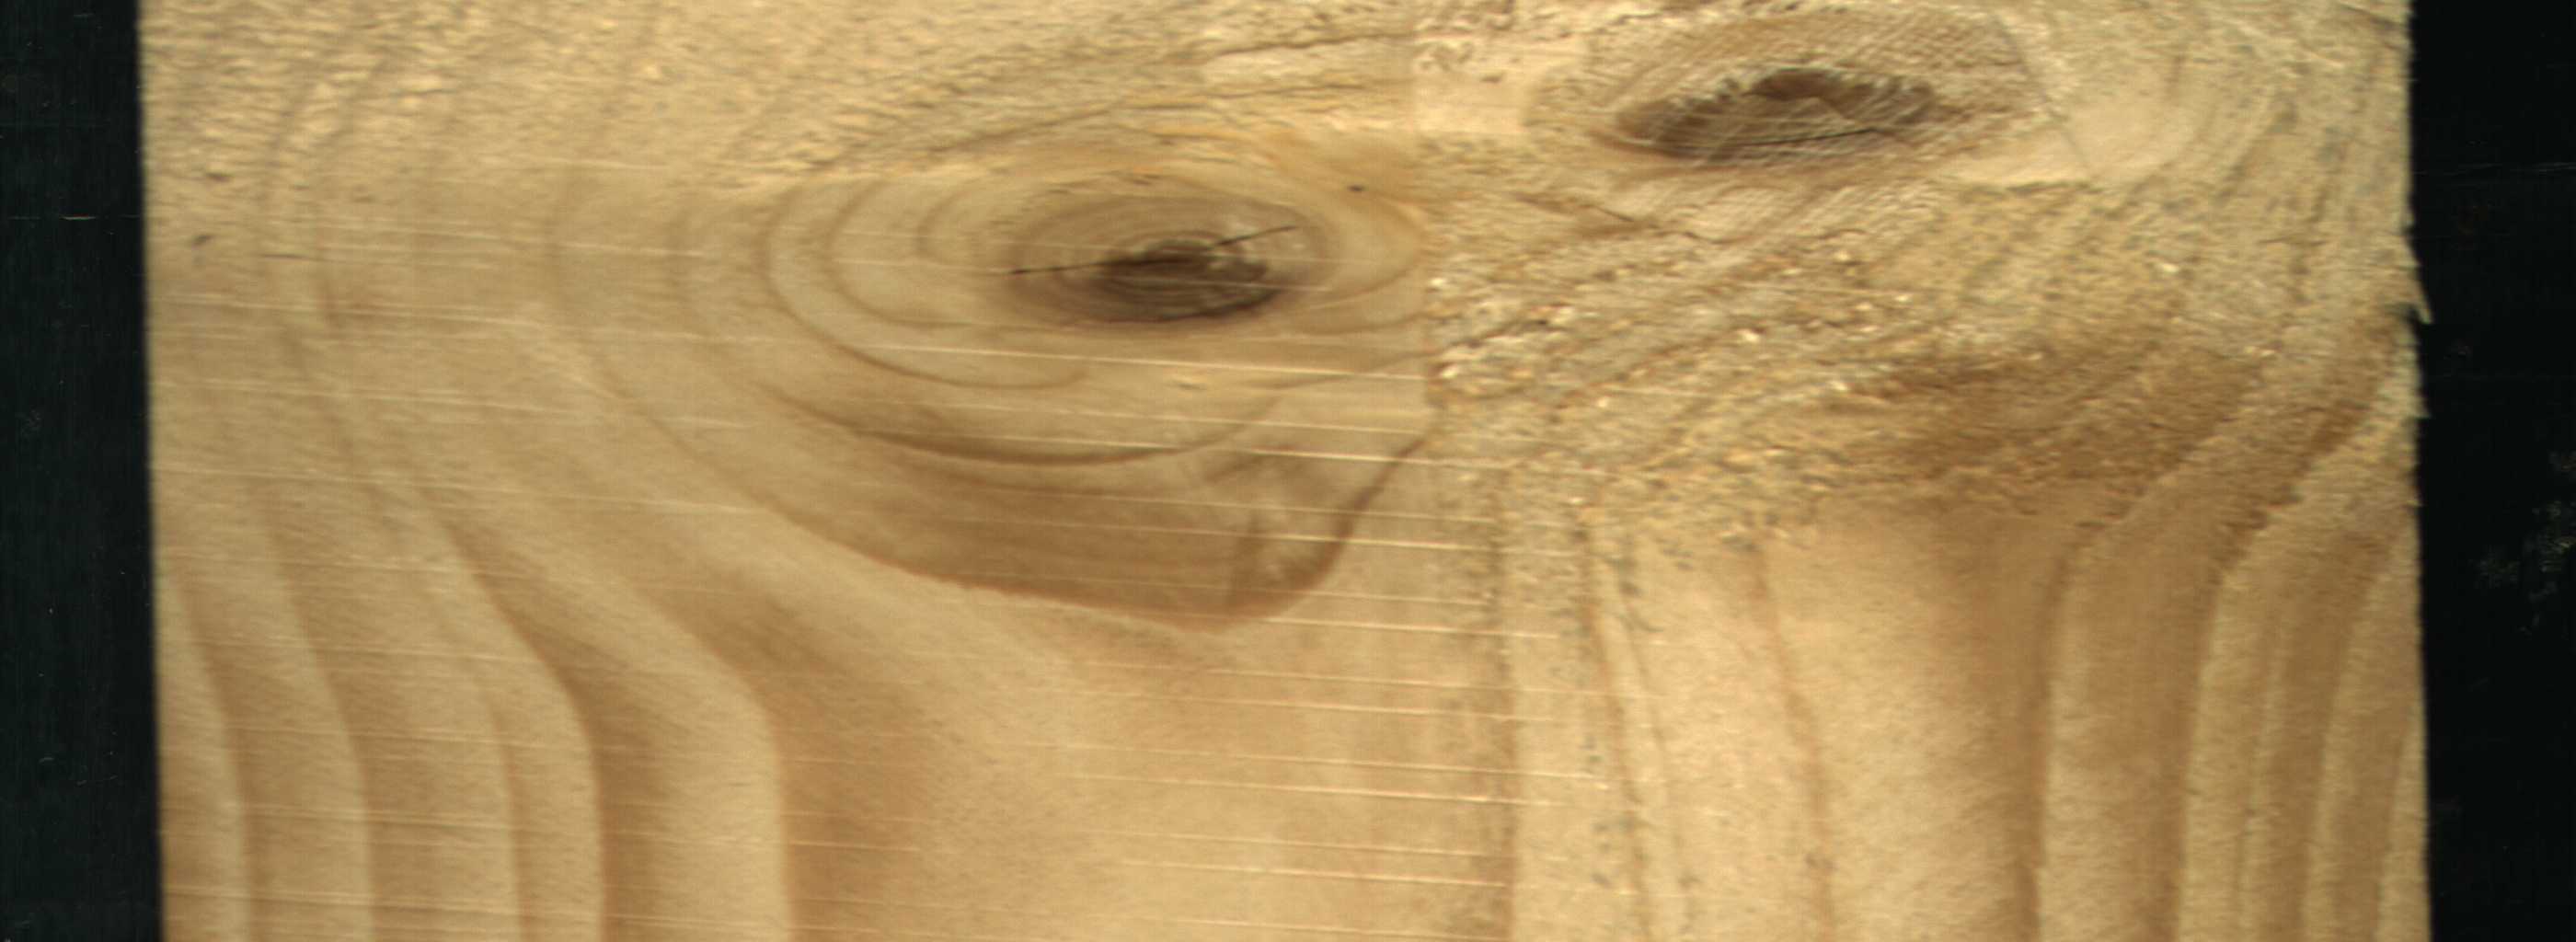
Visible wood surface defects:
knot_with_crack
Live_Knot